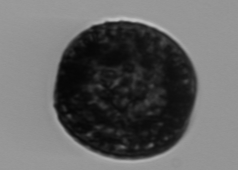
Label: Coscinodiscus